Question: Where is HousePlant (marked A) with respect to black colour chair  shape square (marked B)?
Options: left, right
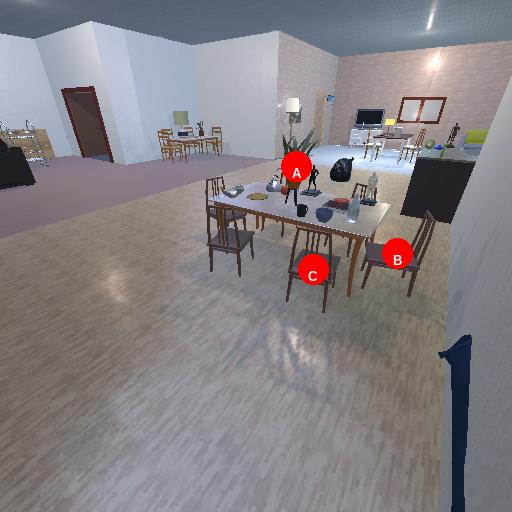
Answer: left